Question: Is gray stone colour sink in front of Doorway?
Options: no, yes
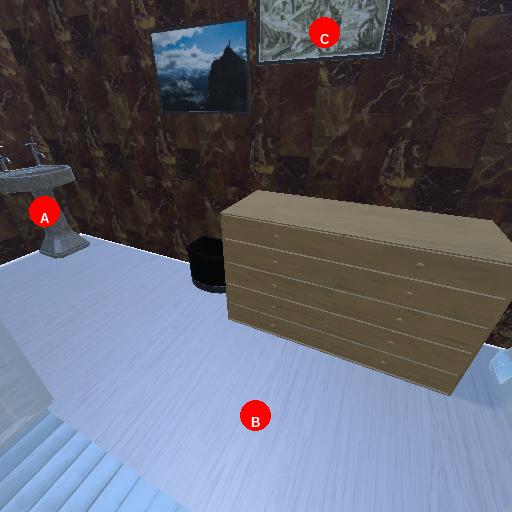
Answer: no